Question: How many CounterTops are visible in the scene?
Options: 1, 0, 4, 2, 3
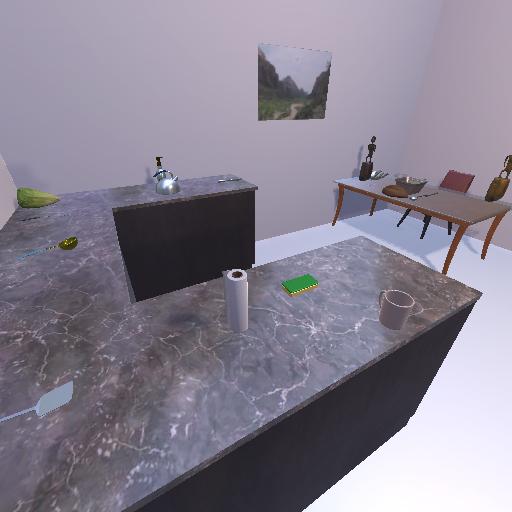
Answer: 1